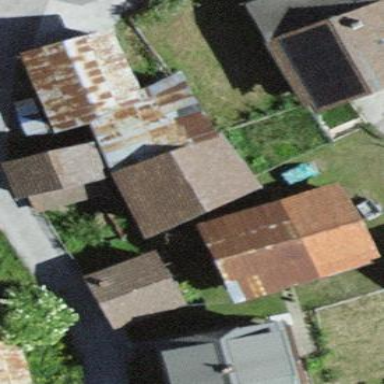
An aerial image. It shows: Residential building.